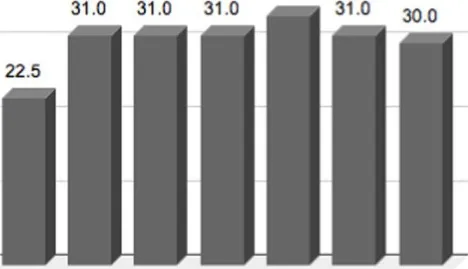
Patient body weight during the whole follow-up period, starting from 2015 to 2021.
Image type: chart (chart)